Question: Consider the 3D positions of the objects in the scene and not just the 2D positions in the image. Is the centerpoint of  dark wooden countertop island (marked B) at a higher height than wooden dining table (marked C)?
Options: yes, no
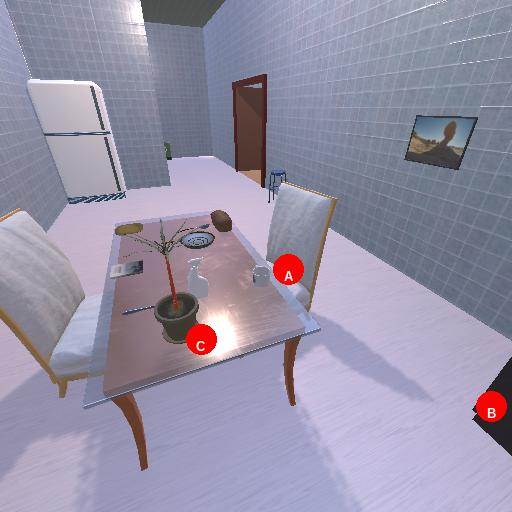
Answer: yes